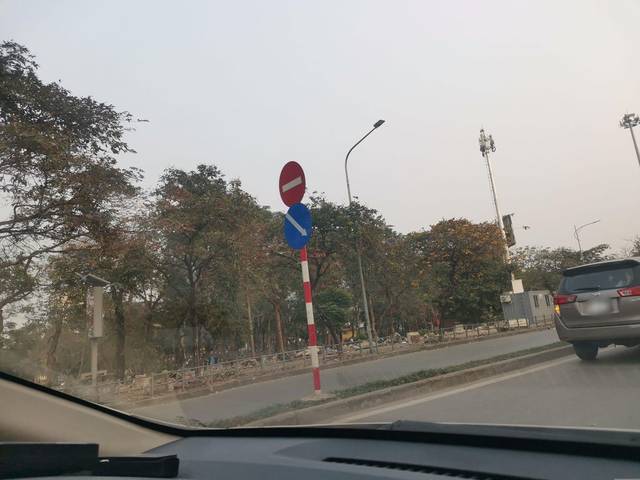
Region: Vietnam
Coordinates: 21.009, 105.841